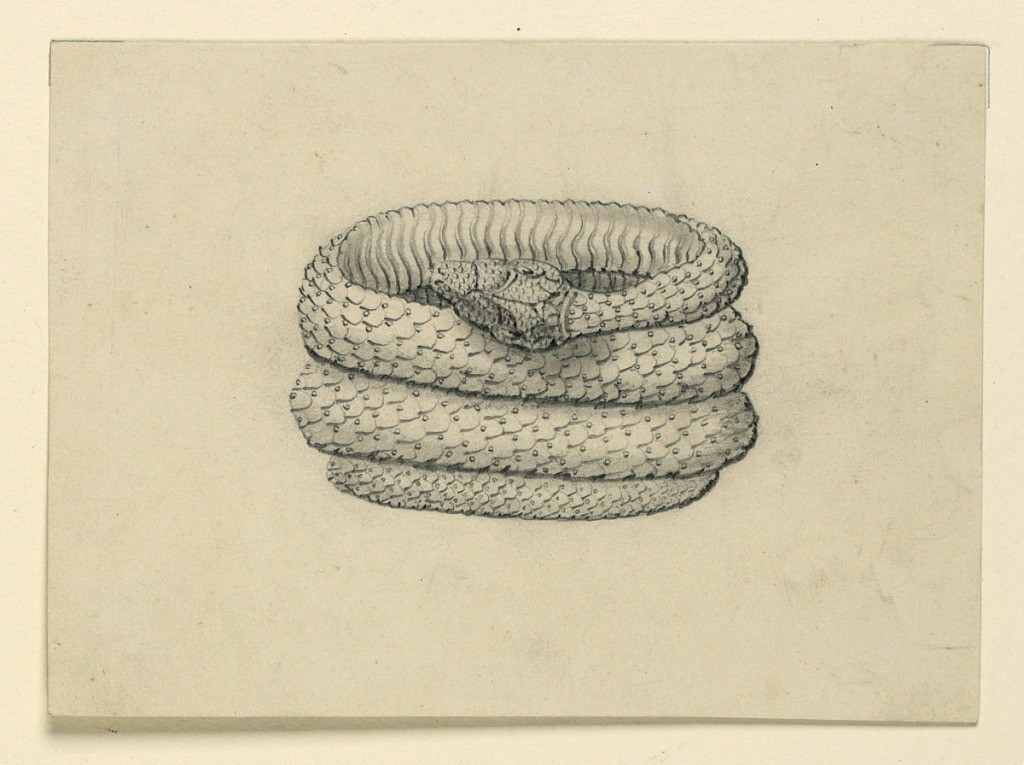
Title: Design for a bracelet
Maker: Salvatori, Italian, active 19th century
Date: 1875
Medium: Graphite on heavy wove paper
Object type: Drawing
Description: Horizontal rectangle. A serpent.